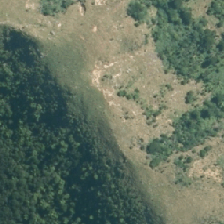
Land cover: broadleaved_indigenous_hardwood